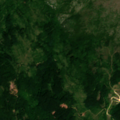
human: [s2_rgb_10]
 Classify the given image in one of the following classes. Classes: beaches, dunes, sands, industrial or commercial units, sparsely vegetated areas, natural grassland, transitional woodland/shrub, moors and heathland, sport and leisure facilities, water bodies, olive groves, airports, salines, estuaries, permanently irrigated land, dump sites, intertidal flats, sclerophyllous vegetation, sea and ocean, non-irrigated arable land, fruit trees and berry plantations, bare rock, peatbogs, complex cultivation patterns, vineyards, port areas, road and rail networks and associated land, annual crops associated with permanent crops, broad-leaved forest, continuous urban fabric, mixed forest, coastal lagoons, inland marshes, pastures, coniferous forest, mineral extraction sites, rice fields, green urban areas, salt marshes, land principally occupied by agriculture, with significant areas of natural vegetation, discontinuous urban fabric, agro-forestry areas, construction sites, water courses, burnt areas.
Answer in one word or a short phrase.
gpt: broad-leaved forest, natural grassland, transitional woodland/shrub